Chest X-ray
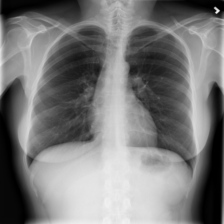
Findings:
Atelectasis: negative
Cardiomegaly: negative
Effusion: negative
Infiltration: negative
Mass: negative
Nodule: negative
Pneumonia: negative
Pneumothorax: negative
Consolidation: negative
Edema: negative
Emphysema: negative
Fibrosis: negative
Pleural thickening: negative
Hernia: negative